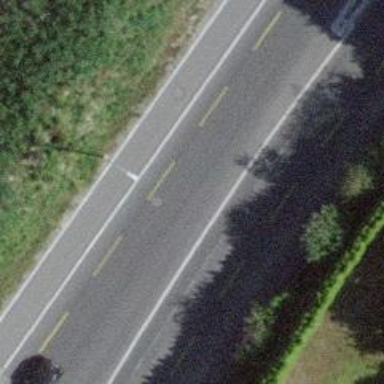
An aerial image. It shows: Primary highway with separate cycle lane and sidewalks on both sides.